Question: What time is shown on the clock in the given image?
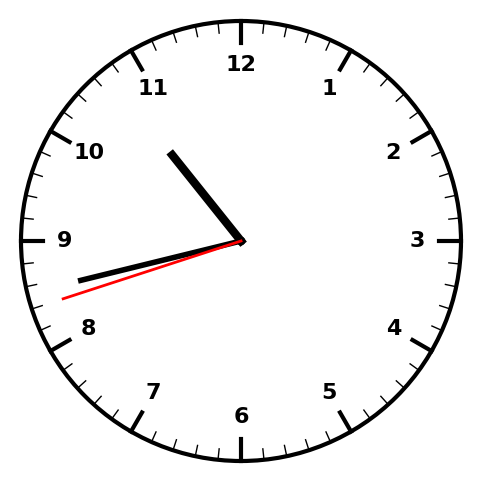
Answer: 10:42:42